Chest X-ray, PA view. Patient: 65 years old, sex M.
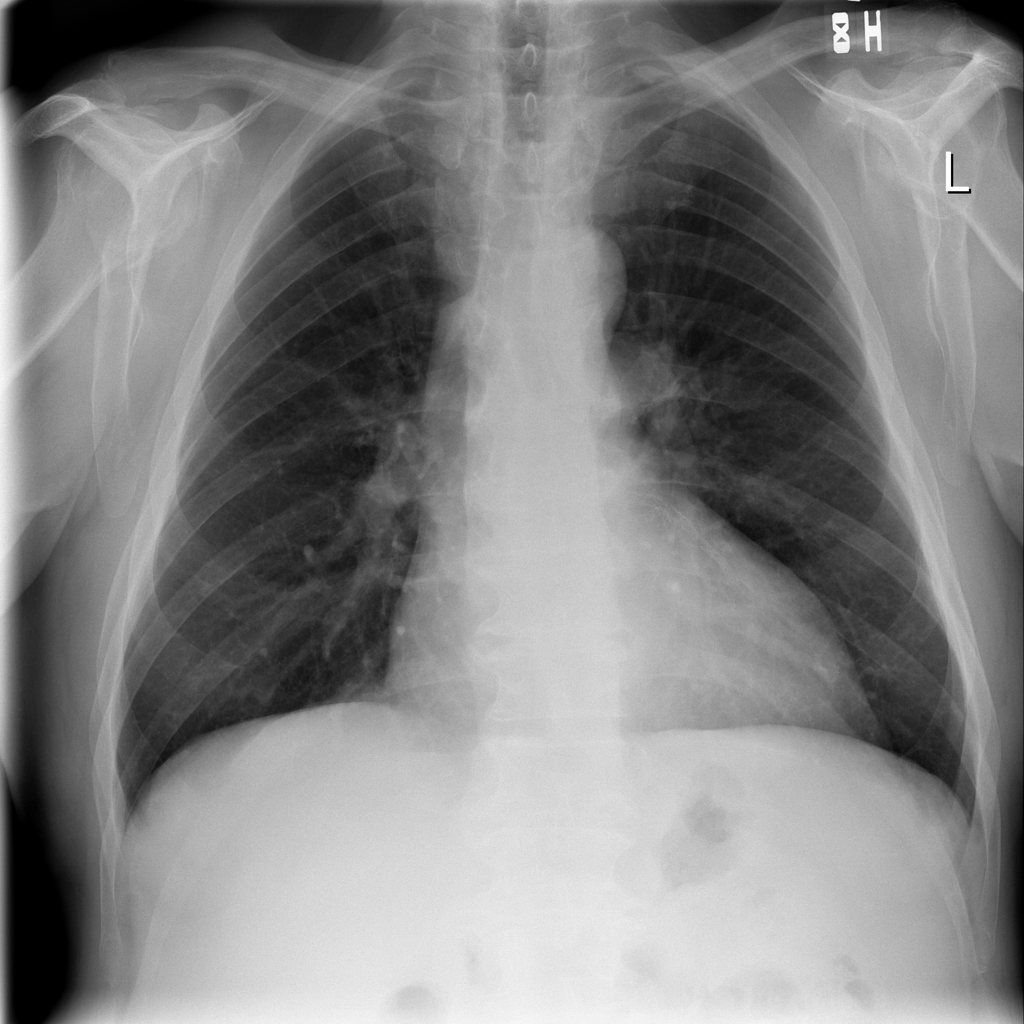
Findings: No Finding